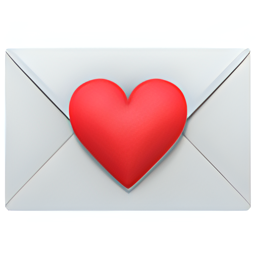
Name: love letter
Emoji: 💌
Group: Smileys & Emotion
Sub-group: emotion